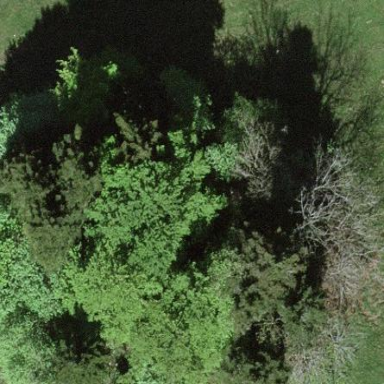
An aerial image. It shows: Forest area.